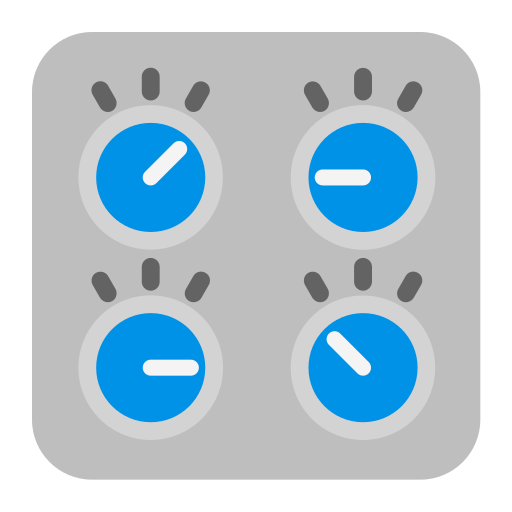
control knobs flat